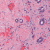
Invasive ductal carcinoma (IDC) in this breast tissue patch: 1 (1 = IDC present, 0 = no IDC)